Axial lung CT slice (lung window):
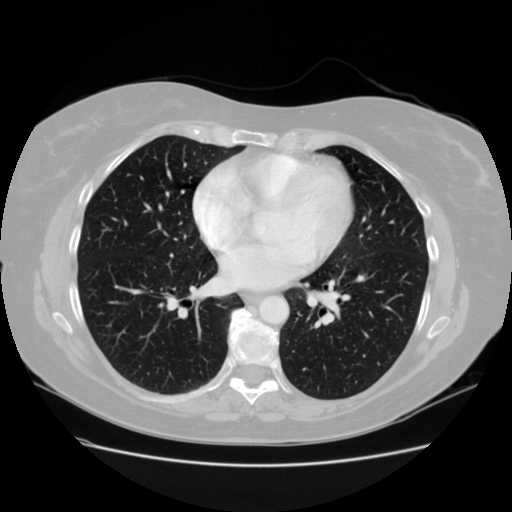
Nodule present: no